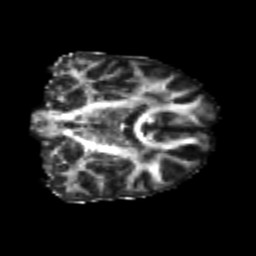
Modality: FA
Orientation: coronal
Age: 22
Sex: male
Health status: healthy
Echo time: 0.074 s